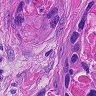
Metastatic tissue present: yes